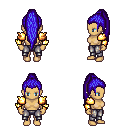
a pixel art fantasy rpg character, female body template, human, tanned skin, gold arm armor, metal pants, blue extra-long topknot hairstyle, four views (front, back, left, right), 2x2 character sprite sheet, small pixel art, hard edges, no anti-aliasing